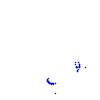
Particle: kaon